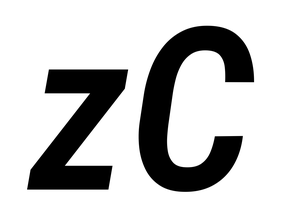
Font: Roboto-Italic_Condensed_SemiBold_Italic